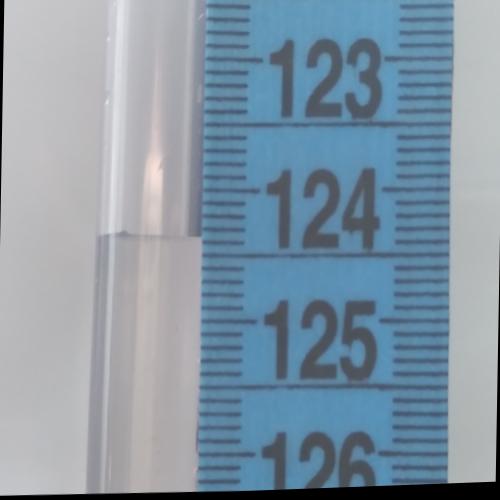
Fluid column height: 124.4 cm